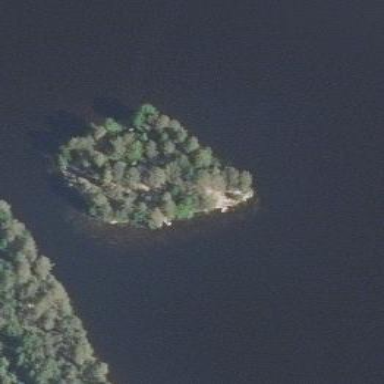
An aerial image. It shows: Island.